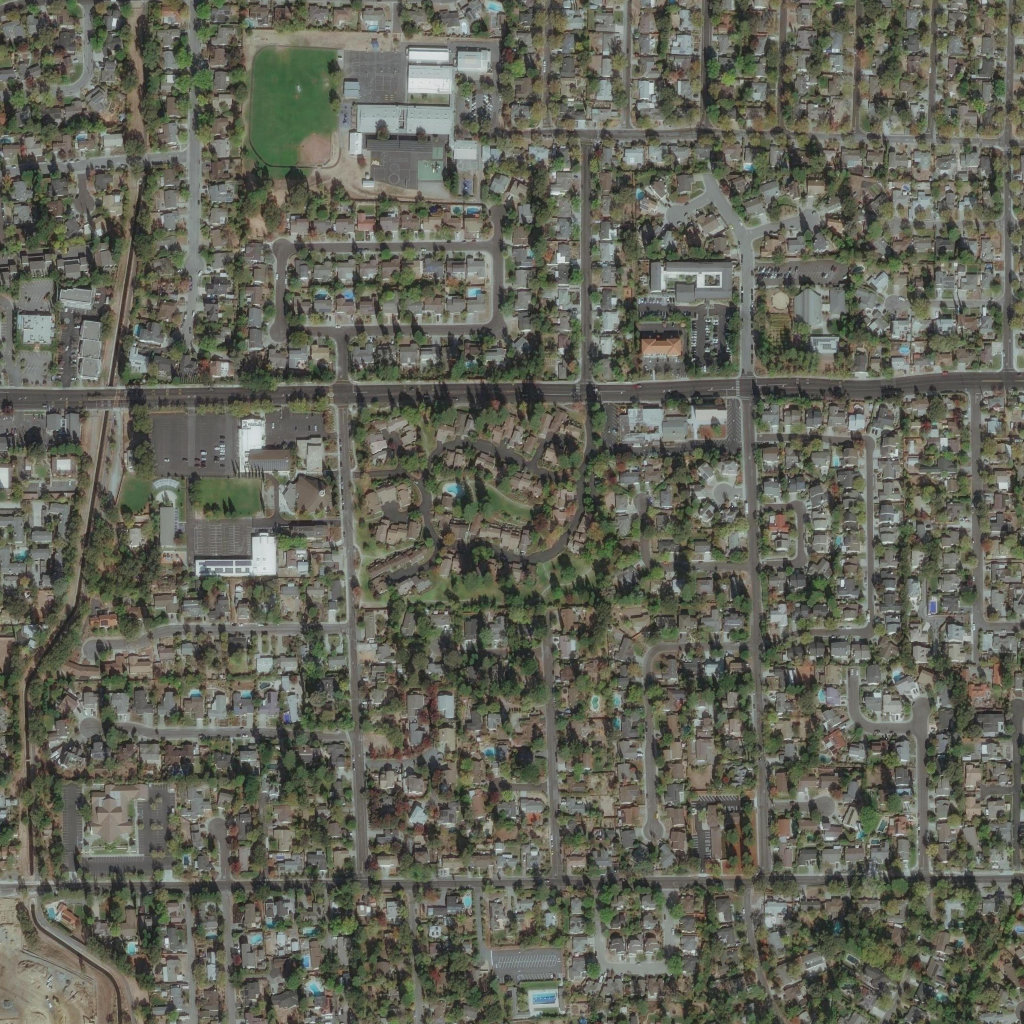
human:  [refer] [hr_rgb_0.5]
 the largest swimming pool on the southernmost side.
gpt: <box>[[50, 95, 55, 99, 0]]</box>